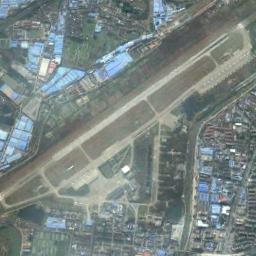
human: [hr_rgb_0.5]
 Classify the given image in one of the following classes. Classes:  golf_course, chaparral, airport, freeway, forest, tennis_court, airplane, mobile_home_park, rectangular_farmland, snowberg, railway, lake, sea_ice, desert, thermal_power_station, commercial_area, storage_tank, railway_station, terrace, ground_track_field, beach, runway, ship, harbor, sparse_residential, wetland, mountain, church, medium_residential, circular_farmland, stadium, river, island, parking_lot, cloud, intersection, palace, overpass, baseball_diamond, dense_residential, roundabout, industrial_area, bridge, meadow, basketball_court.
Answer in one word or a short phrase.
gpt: airport